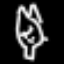
Label: leaf